Field crop: maize
Growth stage: 1
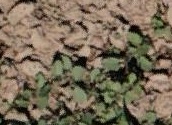
Species: convolvulus